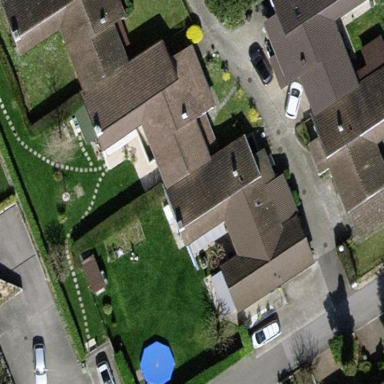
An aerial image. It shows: Simple and straightforward house.